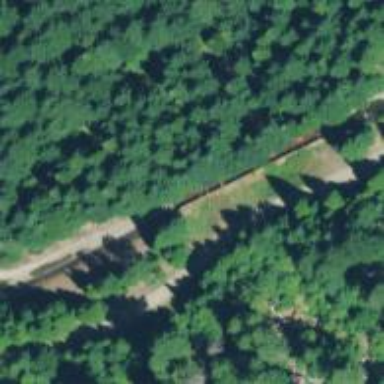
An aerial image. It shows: Aqueduct bridge over canal.